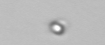
Label: nanoplankton_mix